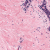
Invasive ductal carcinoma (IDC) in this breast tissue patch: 0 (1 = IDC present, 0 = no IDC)